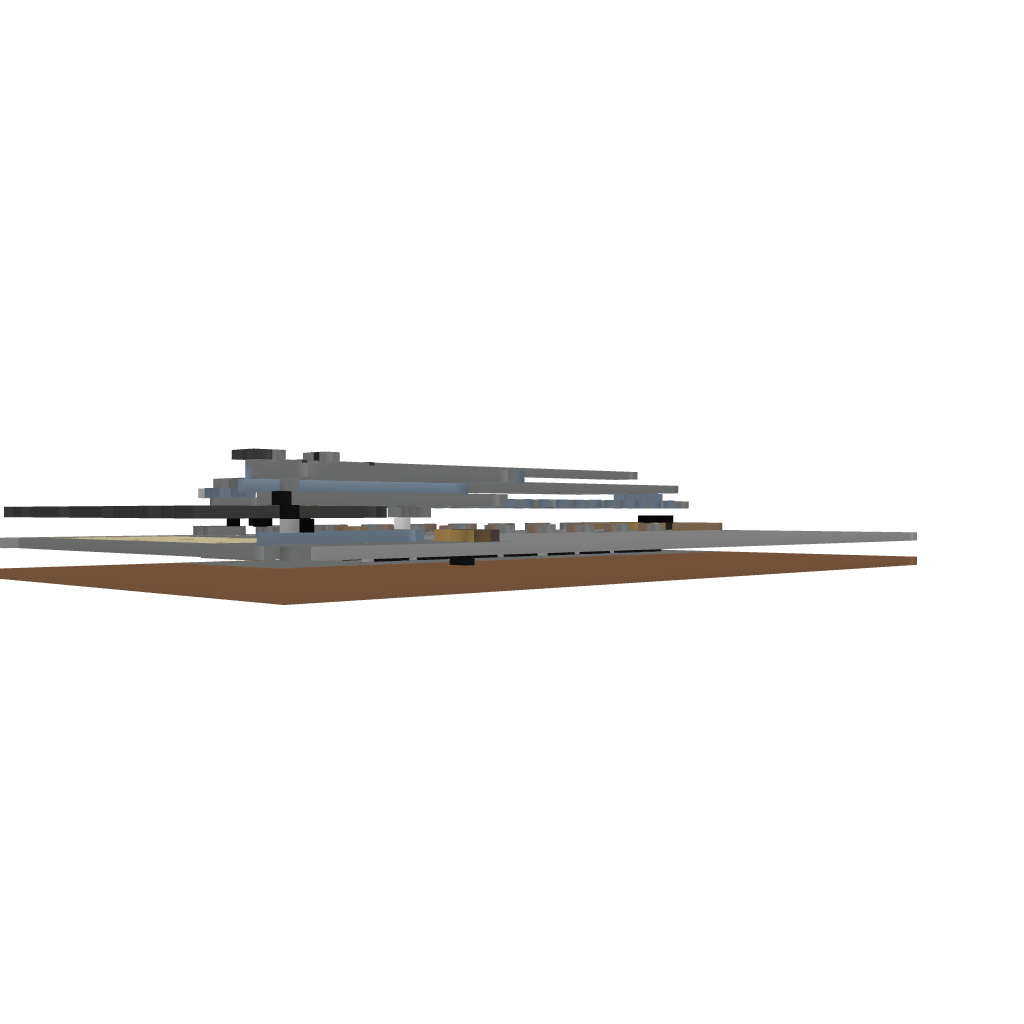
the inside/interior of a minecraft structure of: Prison